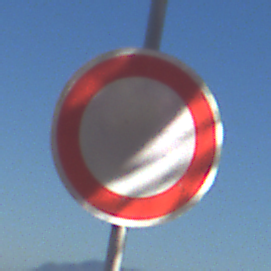
Verkehrszeichen: VerbotFahrzeugeAllerArt
Umgebung: Outdoor, RoadRail
Tageszeit: MorningAfternoon
Wetter: Clear
Licht: Natural
Jahreszeit: NotSpecified
Kontrast: HighContrast